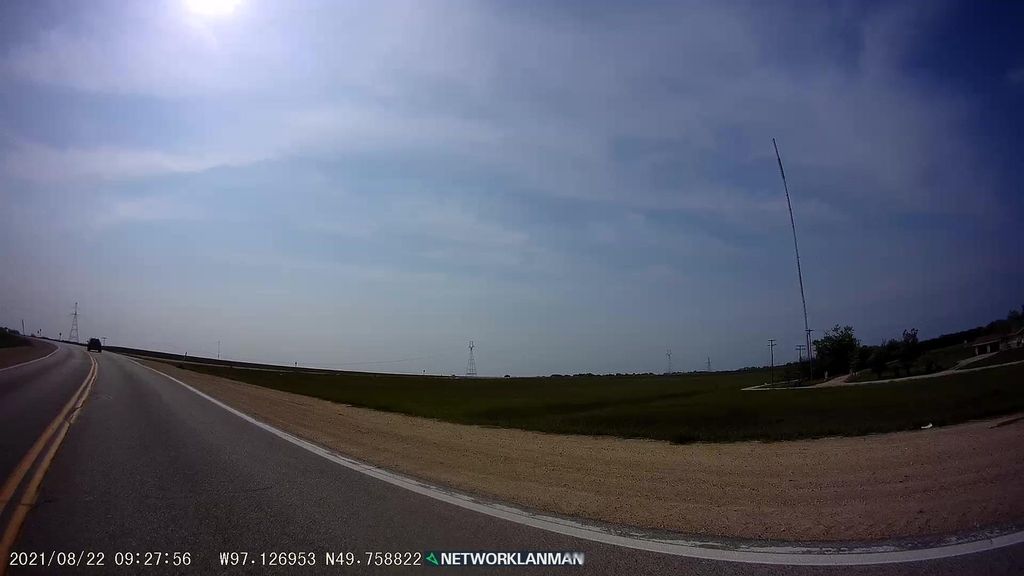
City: winnipeg